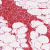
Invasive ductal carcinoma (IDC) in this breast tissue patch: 0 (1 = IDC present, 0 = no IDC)